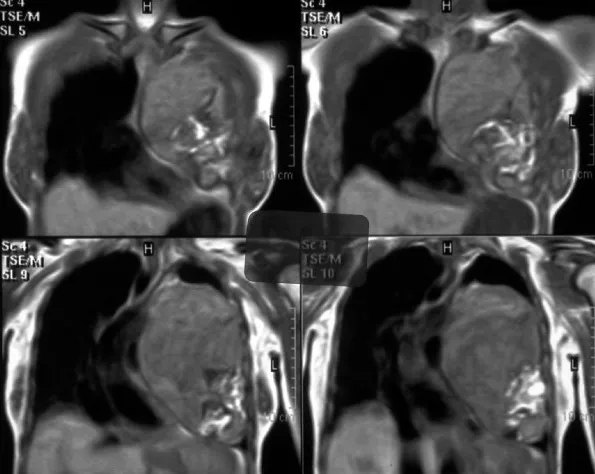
Preoperative MRI showing the teratoma, its anatomic relations to the mediastinum, and its expansion to the left hemithorax.
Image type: radiology (mri)